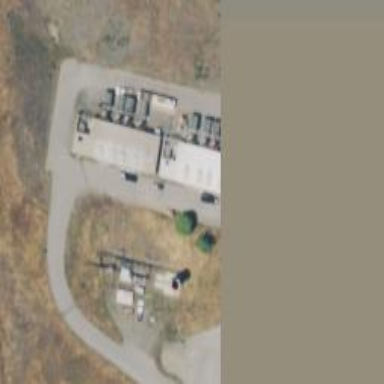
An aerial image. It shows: Generator is pictured.